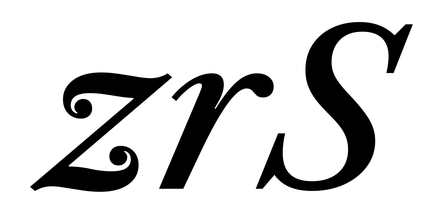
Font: LibreCaslonText-Italic_Medium_Italic